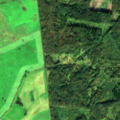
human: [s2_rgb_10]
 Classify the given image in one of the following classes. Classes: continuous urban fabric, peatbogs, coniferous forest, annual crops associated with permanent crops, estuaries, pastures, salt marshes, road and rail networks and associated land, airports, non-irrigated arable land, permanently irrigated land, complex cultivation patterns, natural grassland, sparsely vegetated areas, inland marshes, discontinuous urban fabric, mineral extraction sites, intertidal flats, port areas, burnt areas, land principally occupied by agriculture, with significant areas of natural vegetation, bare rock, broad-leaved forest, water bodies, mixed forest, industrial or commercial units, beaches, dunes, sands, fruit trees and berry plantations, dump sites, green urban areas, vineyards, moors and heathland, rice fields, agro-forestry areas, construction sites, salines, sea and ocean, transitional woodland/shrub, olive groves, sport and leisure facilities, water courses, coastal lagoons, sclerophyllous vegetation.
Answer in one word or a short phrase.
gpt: pastures, broad-leaved forest, mixed forest, transitional woodland/shrub